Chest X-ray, PA view. Patient: 62 years old, sex F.
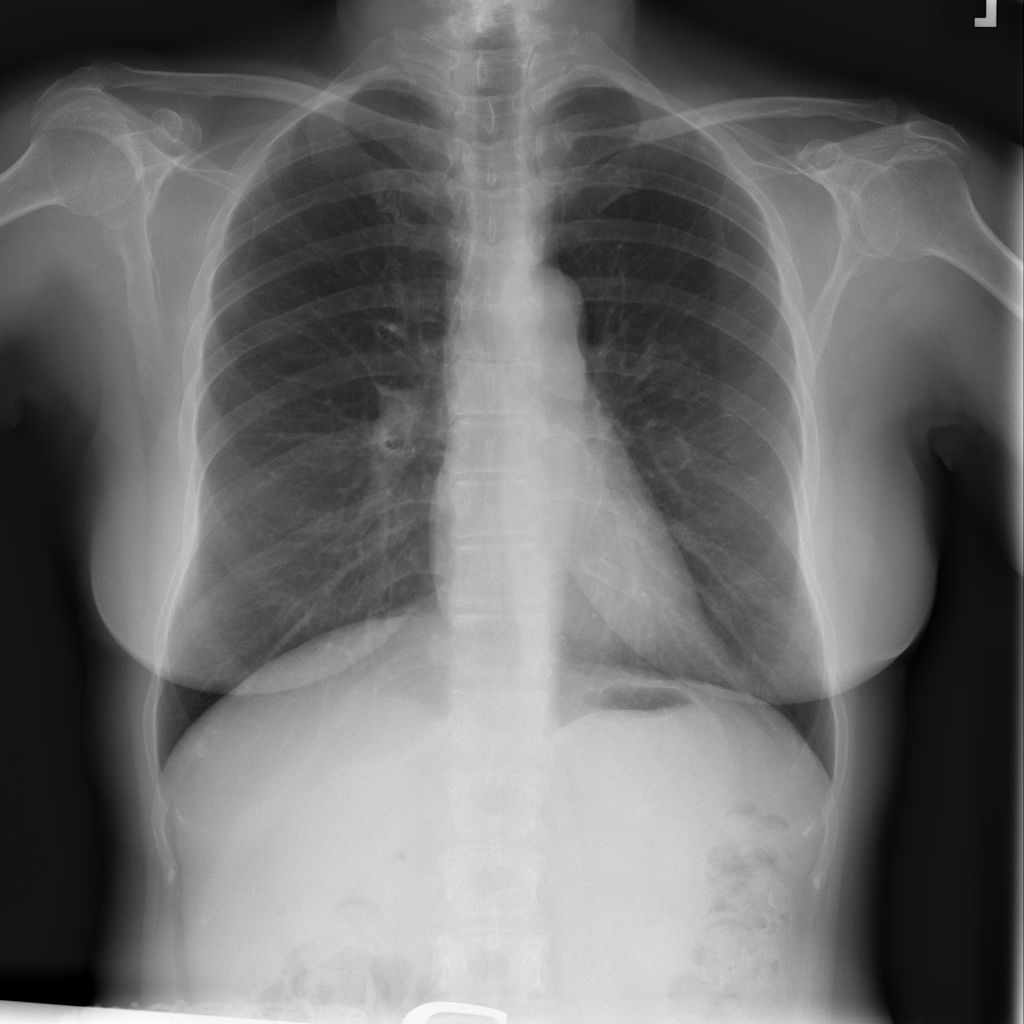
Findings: Nodule